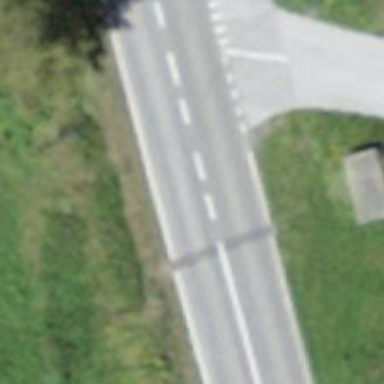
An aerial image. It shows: Secondary road with asphalt surface.